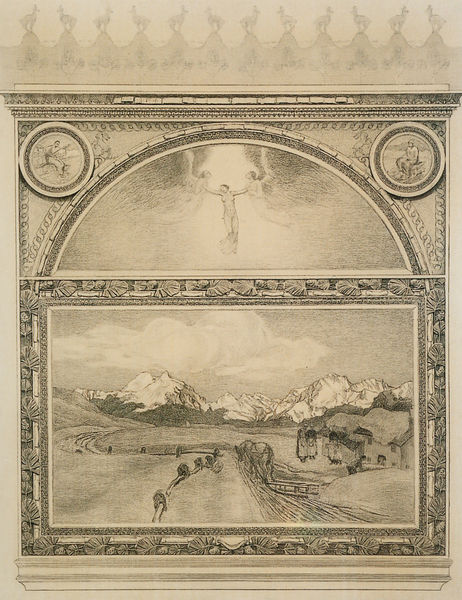
Titel: Il trittico della natura. La morte/ Death
Künstler: Giovanni Segantini
Institution: St. Moritz, Segantini Museum
Schlagwörter: baum, berg, blätter, himmel, wolken, bäume, fluss, frauen, landschaft, menschen, braun, busen, frau, grau, straße, zeichnung, haus, schnee, weg, wiese, wolke, zaun, ornament, rahmen, bild, feld, häuser, wolen, brücke, kamin, kreis, pferd, tondo, engel, bogen, acker, spuren, berge, gebirge, gipfel, gletscher, hang, dorf, mauer, rand, rundbogen, ornamente, nackte, podest, vier, medaillon, schwarzweiß, kreise, zwickel, tracht, sims, jesus, schlitten, fresko, gespann, himmelfahrt, groteske, epitaph